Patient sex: M
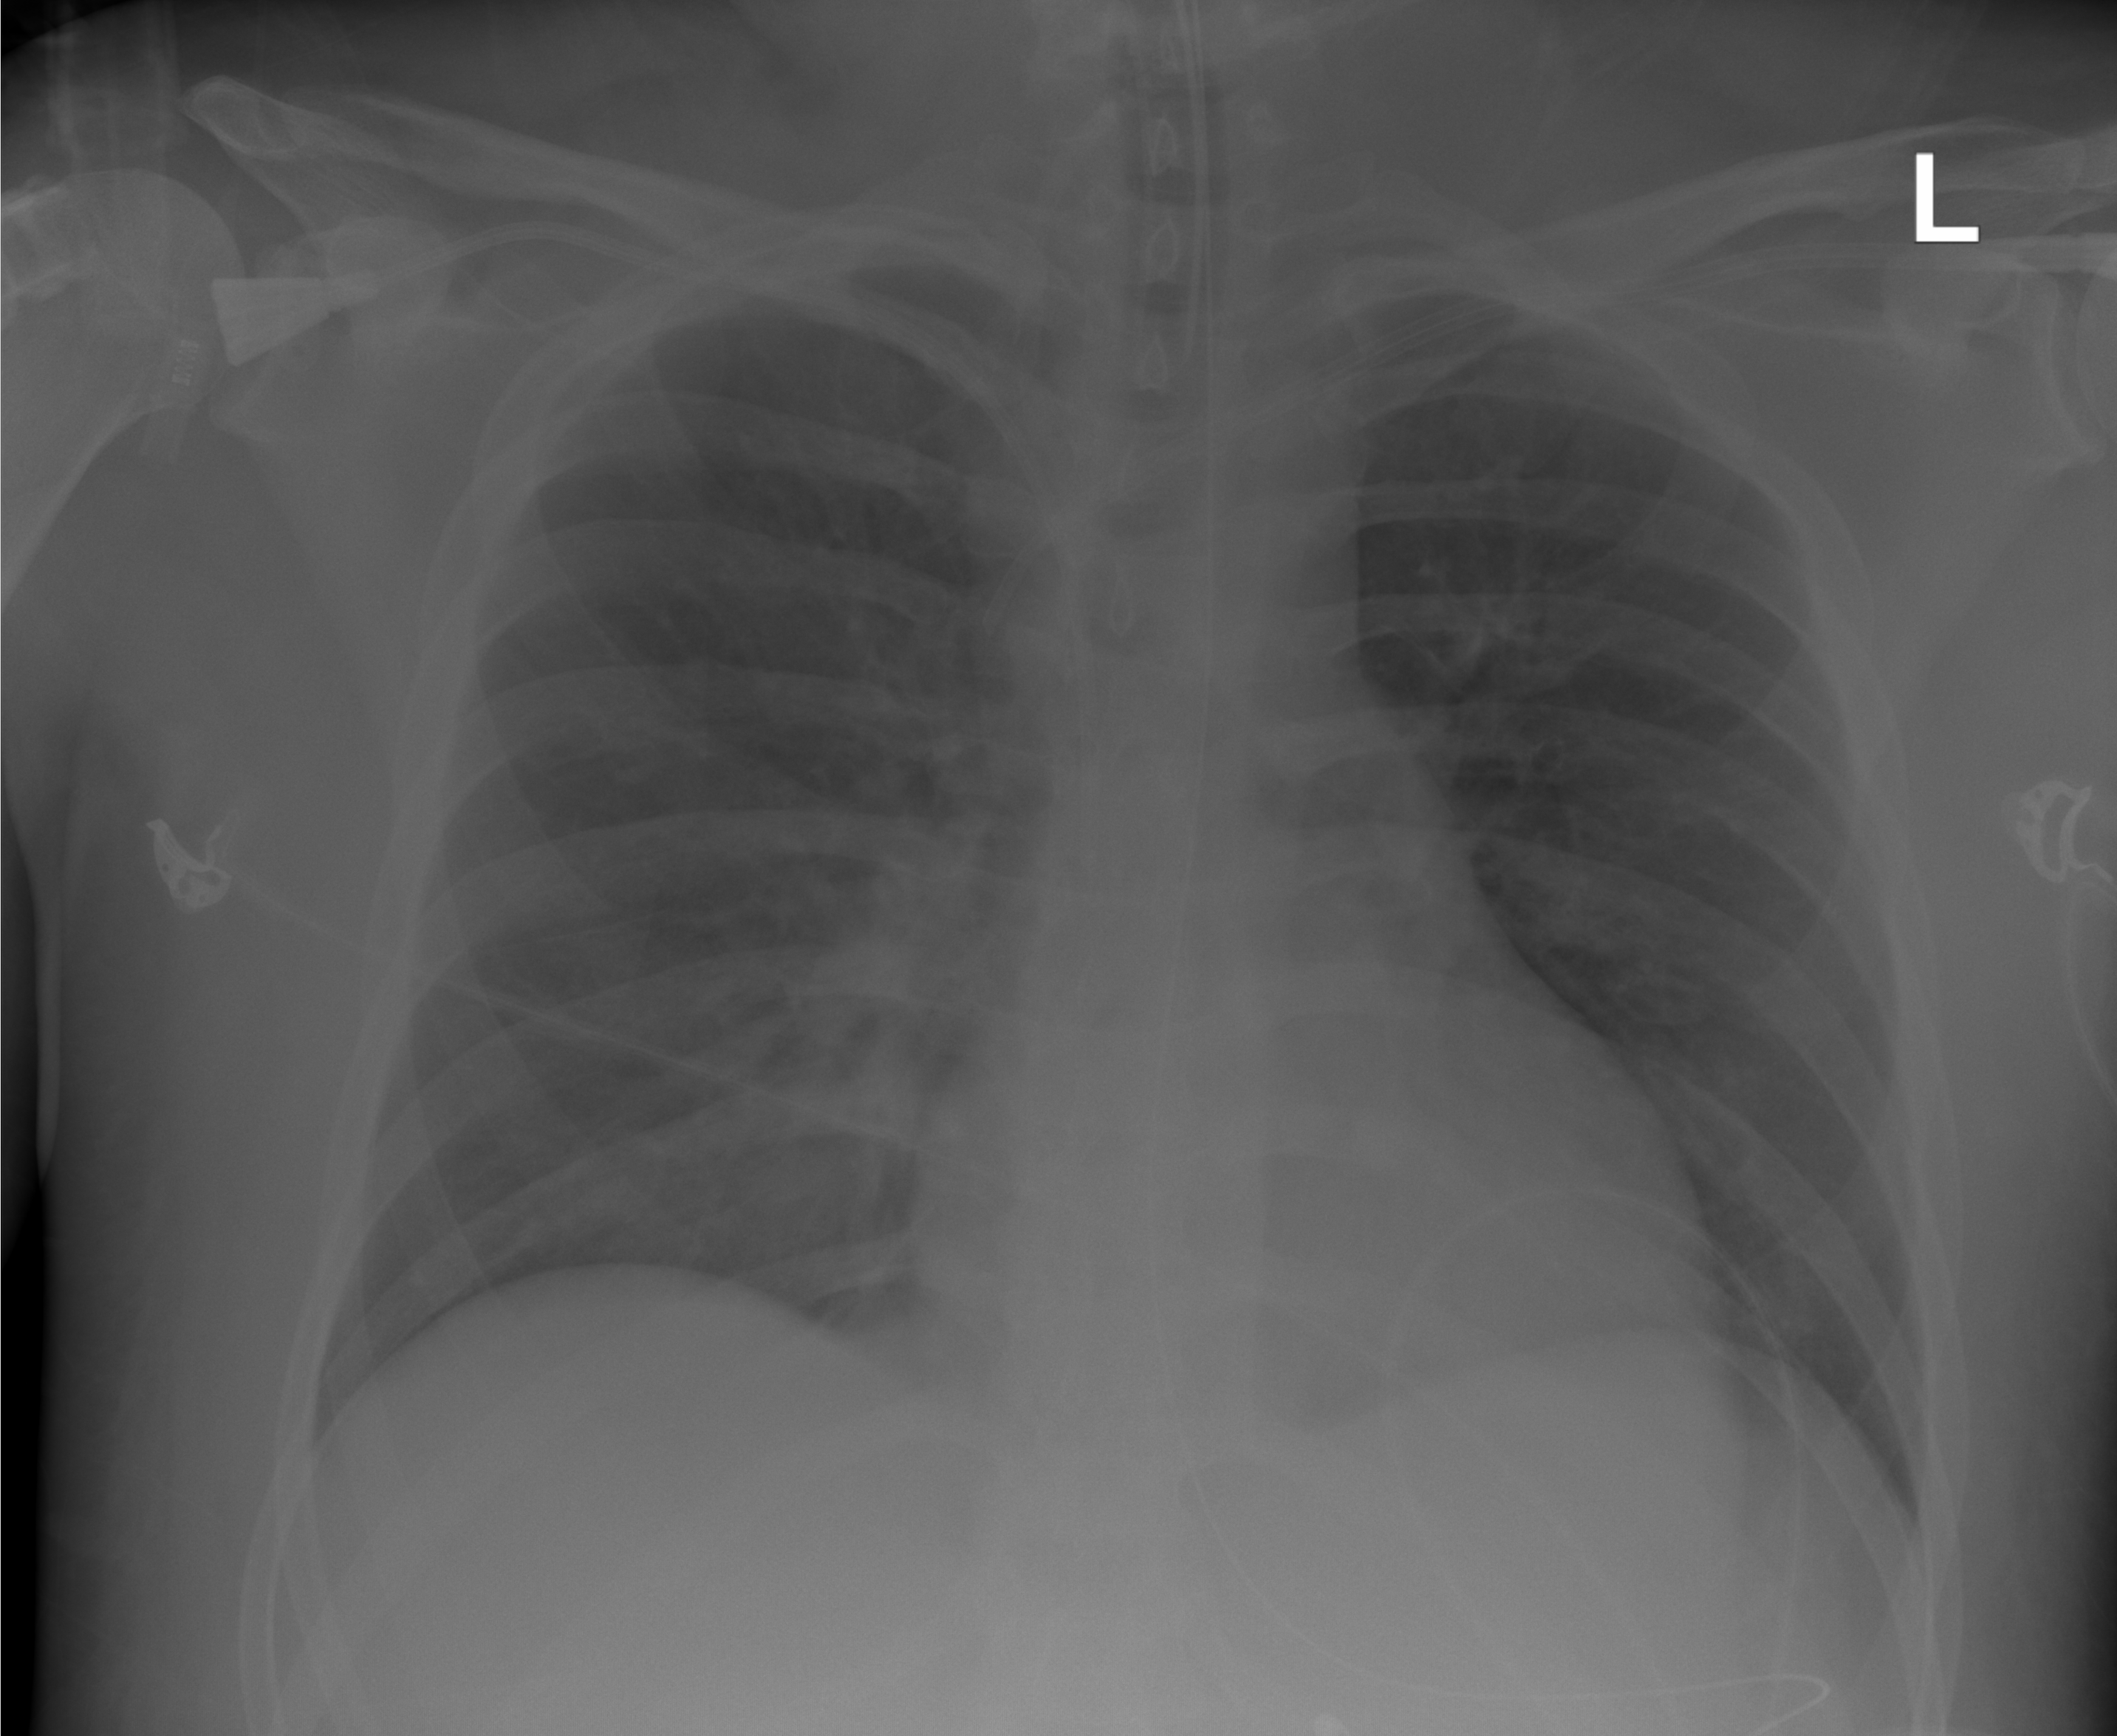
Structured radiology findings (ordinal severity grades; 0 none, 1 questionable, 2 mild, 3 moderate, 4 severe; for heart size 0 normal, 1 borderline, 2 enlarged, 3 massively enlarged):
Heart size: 1
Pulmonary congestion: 0
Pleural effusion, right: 0
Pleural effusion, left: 0
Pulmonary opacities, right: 2
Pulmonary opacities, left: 1
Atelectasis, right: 0
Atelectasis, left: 0